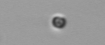
Label: nanoplankton_mix